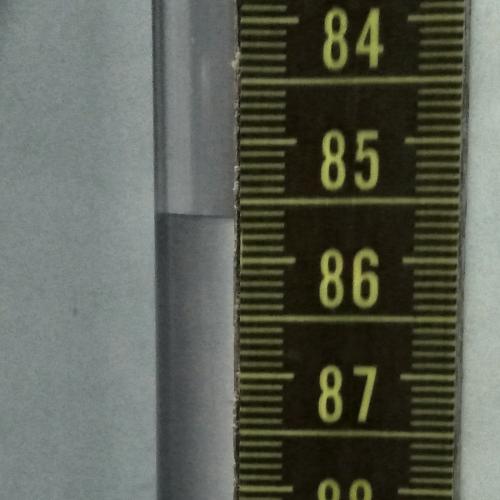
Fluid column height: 85.6 cm